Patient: sex F, age 54
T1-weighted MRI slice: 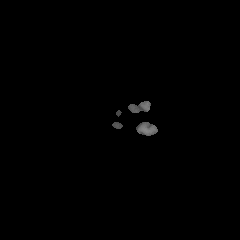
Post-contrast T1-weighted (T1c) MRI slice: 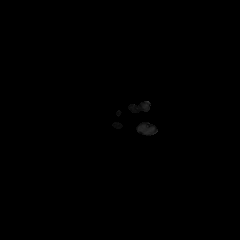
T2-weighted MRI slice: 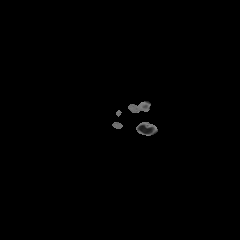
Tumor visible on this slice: no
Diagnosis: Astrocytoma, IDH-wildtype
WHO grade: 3